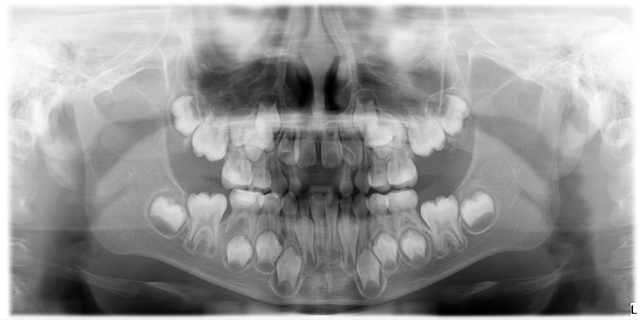
child